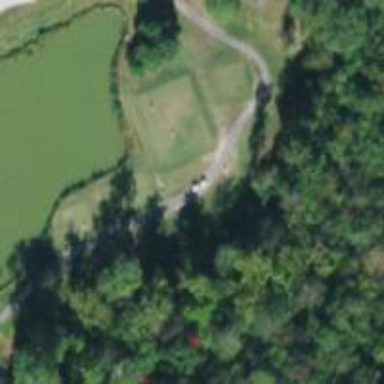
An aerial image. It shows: Path for both roads and golfers.